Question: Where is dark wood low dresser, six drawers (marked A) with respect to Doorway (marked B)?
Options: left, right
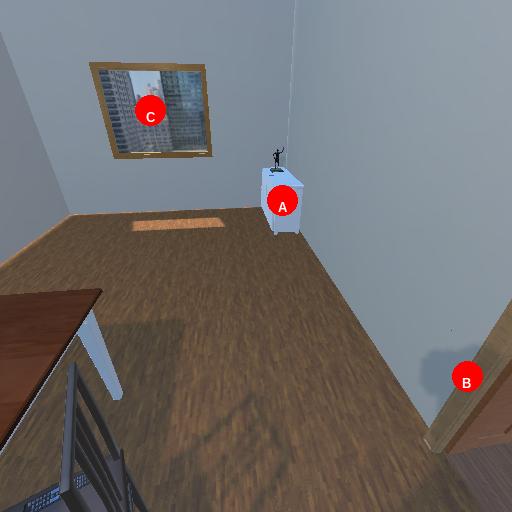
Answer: left